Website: lowes
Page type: billing-address
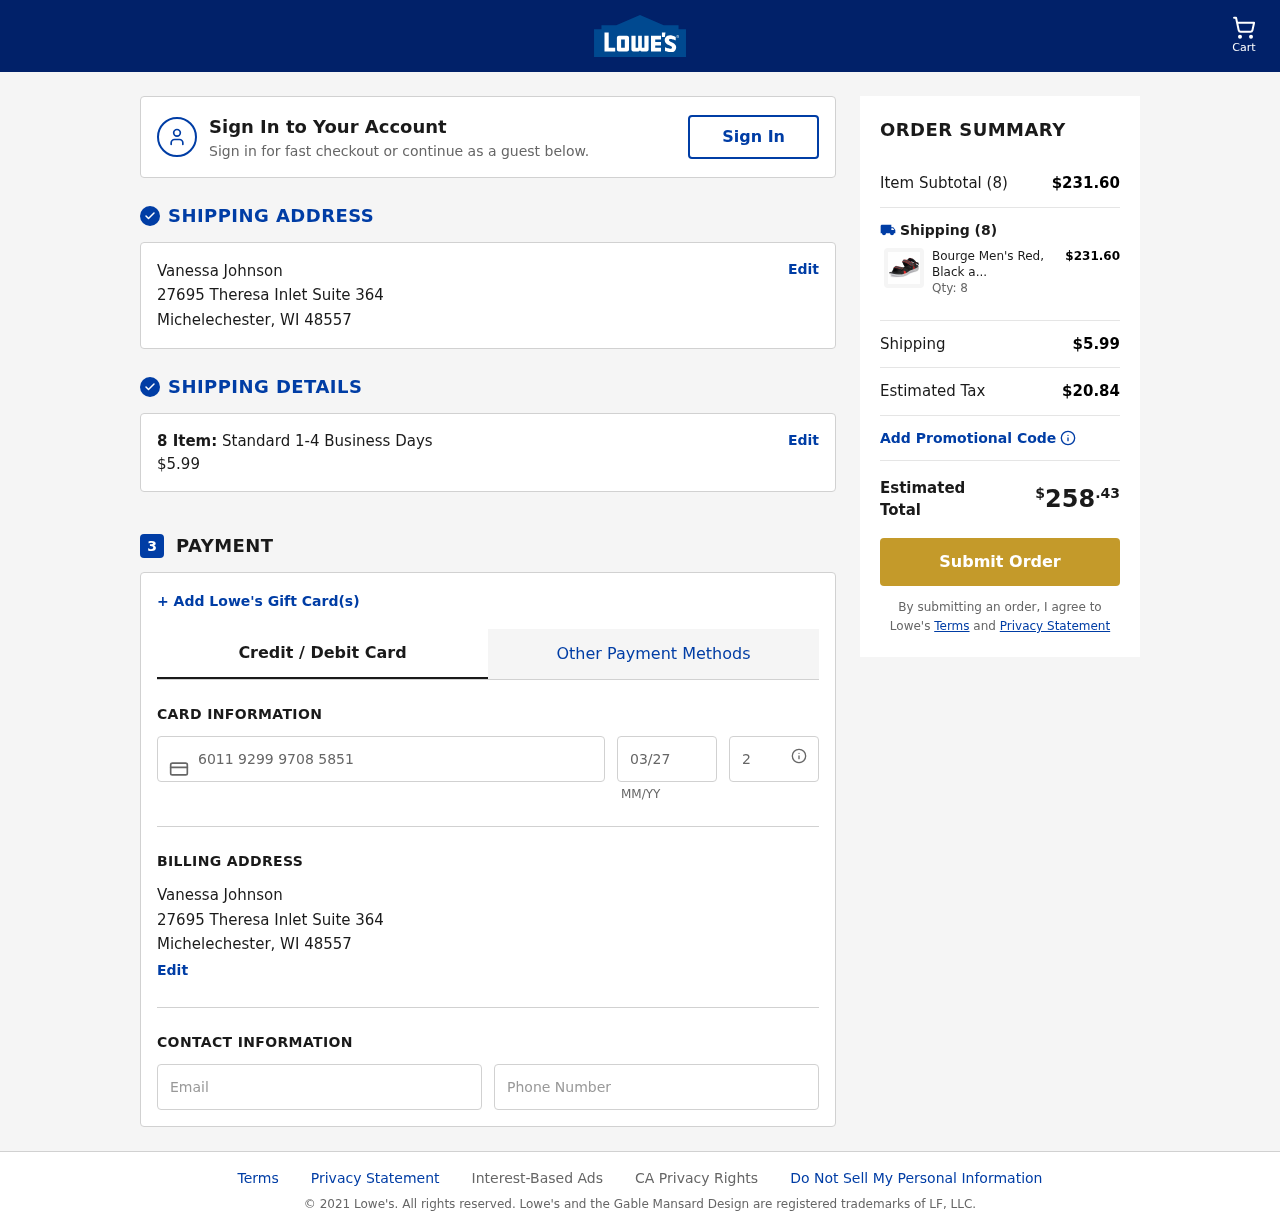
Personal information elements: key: PII_CARD_CVV
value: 204
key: PII_CARD_EXPIRY
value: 03/27
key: PII_CARD_NUMBER
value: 6011 9299 9708 5851
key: PII_CITY
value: Michelechester
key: PII_EMAIL
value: vjohnson@hotmail.com
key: PII_FULLNAME
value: Vanessa Johnson
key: PII_PHONE
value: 8757513582
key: PII_POSTCODE
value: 48557
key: PII_STATE_ABBR
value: WI
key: PII_STREET
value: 27695 Theresa Inlet Suite 364
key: PII_FULLNAME2
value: Vanessa Johnson
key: PII_CITY2
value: Michelechester
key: PII_STATE_ABBR2
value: WI
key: PII_POSTCODE_FULL
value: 48557
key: PII_POSTCODE_NUMERIC
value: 48557
Product elements: key: PRODUCT1_NAME
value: Bourge Men's Red, Black and Grey Floaters-7 UK (41 EU) (8 US) (Grada-32)
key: PRODUCT1_PRICE
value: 28.95
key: PRODUCT1_QUANTITY
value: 8
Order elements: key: ORDER_NUM_ITEMS
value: Cart
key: ORDER_NUM_ITEMS
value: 8 Item:
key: ORDER_NUM_ITEMS
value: Item Subtotal (8)
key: ORDER_SHIPPING_COST
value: $5.99
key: ORDER_SUBTOTAL
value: $231.60
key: ORDER_TAX
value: $20.84
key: ORDER_TOTAL
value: $258.43